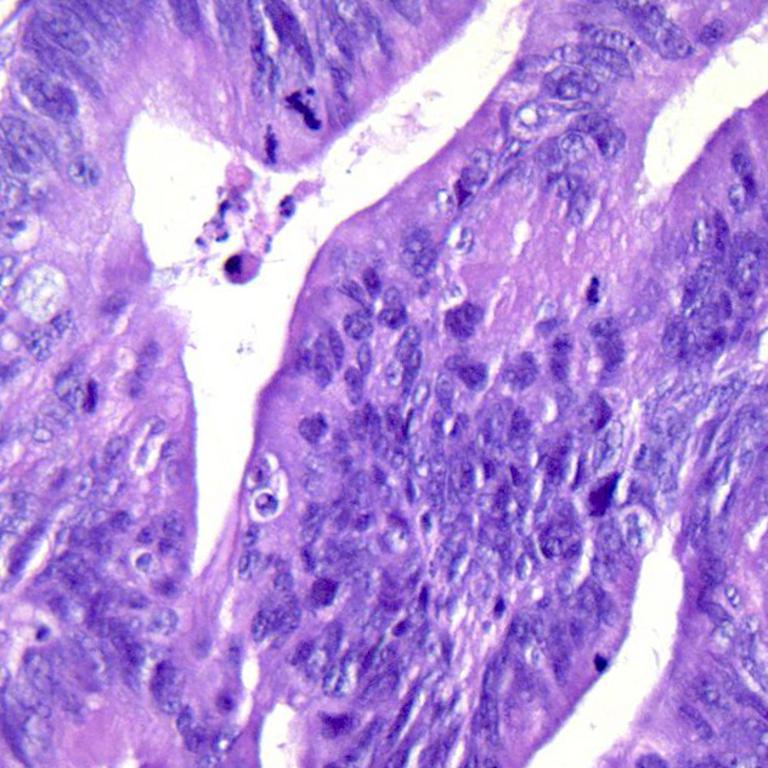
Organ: colon
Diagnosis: adenocarcinomas